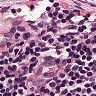
Metastatic tissue present: no